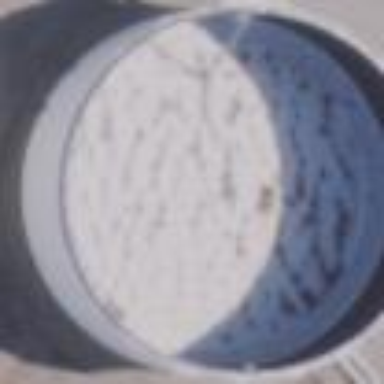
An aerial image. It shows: Storage tank that is man-made.